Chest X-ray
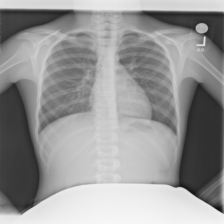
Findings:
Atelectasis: negative
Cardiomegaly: negative
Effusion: negative
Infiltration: negative
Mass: negative
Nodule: negative
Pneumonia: negative
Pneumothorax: negative
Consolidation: negative
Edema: negative
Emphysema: negative
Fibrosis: negative
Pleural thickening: negative
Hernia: negative